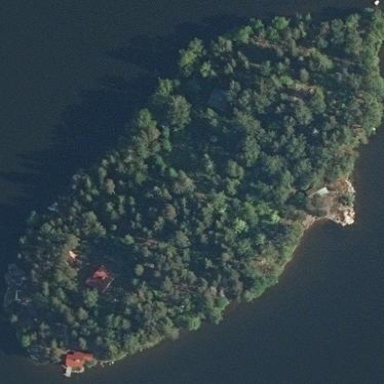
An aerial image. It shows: Islet covered with woodland.